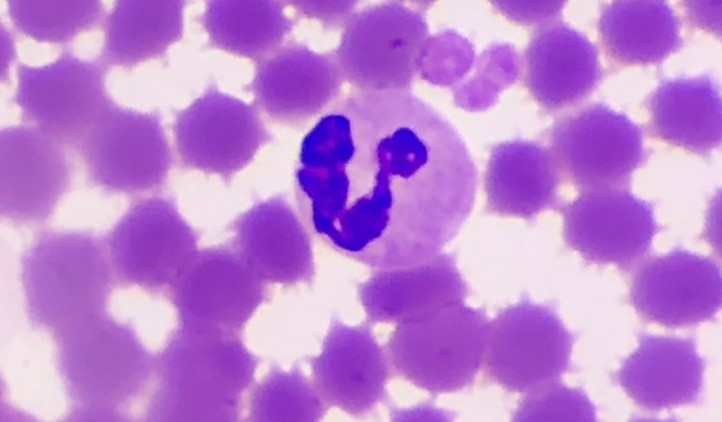
White blood cell type: Neutrophil